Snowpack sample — Buffalo Mountain, Silverthorne, Colorado, USA (1/25/25, 10:11 AM MST)
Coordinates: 39.6222, -106.1139
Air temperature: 22 °F
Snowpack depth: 110 cm
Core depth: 20 cm
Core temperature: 48.2 °F
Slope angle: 12°, slope face: 102°
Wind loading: high
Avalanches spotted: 0
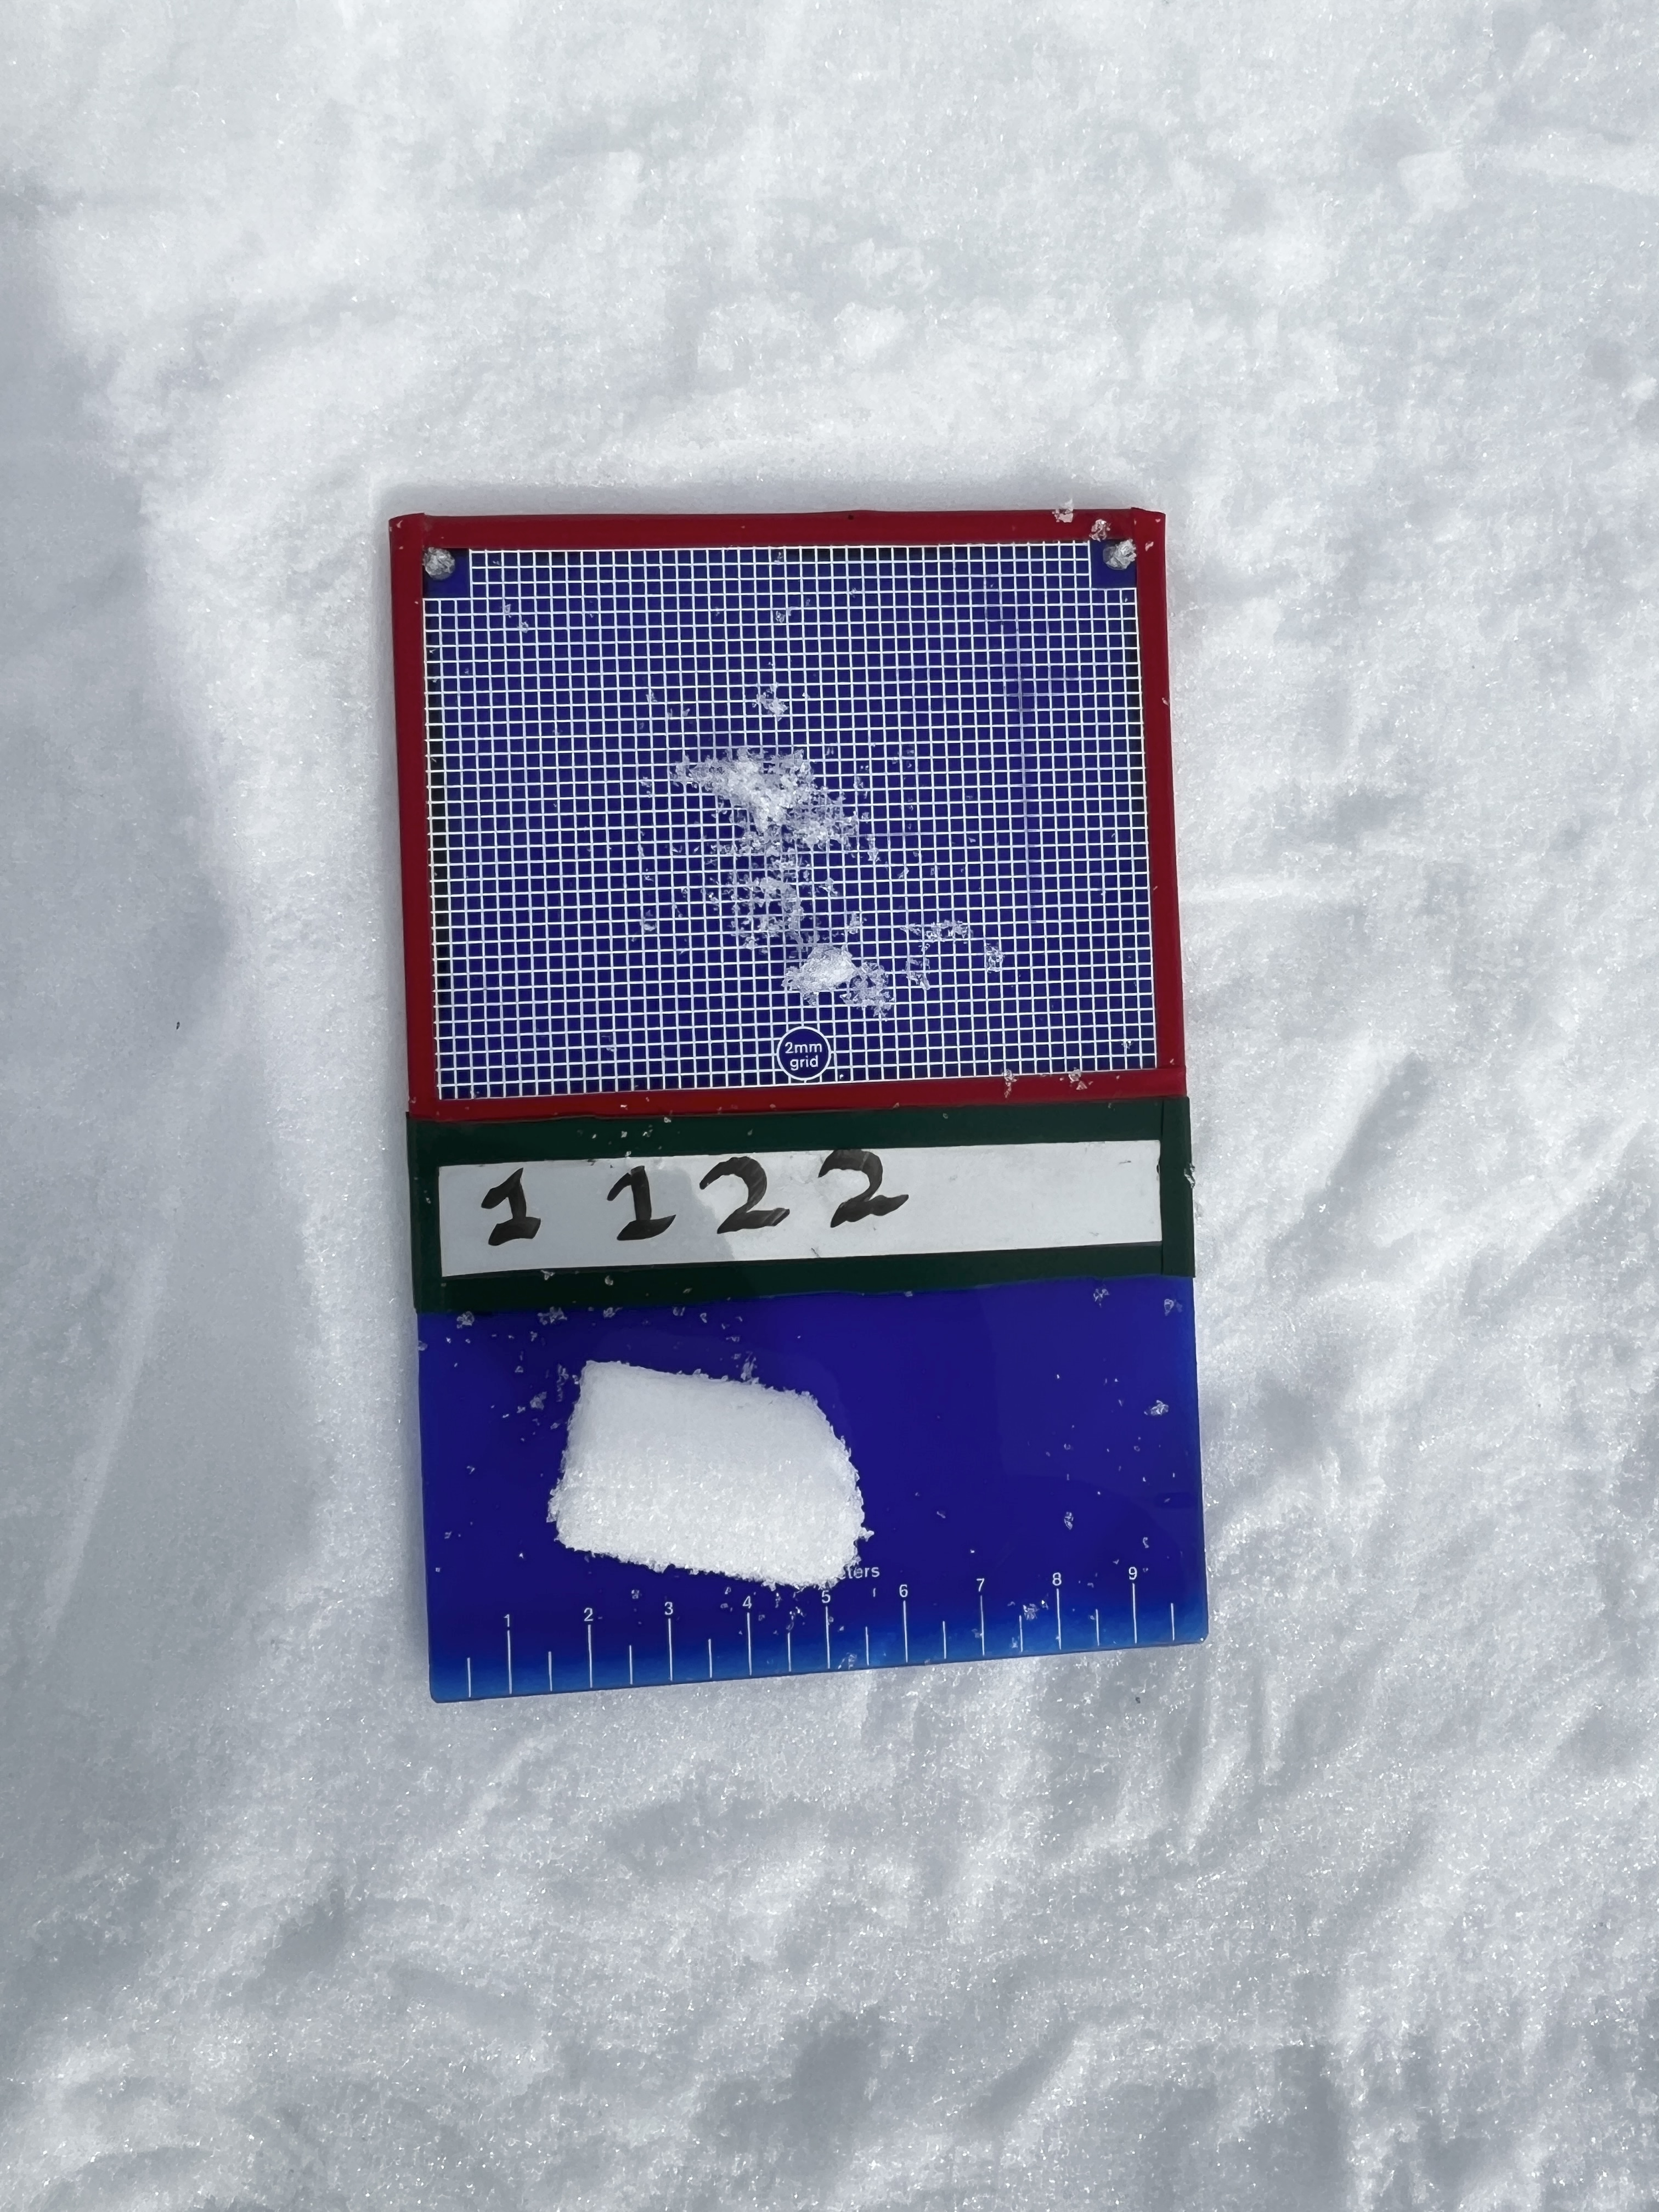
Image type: crystal_card
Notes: No avalanches nearby, collected on the outskirts of a fire break 15 meters from the treeline, on way to Buffalo and Red Mountain